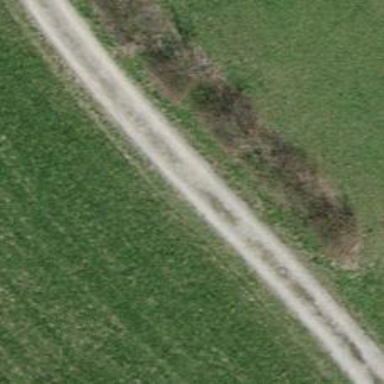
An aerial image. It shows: Track with grade 2 tracktype.